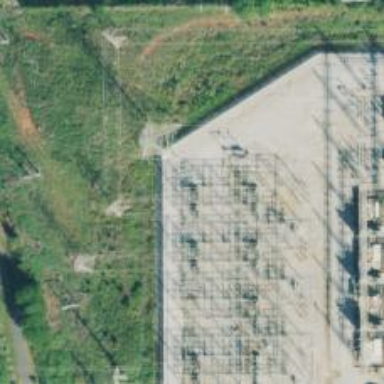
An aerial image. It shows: Switch for power supply.